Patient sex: M
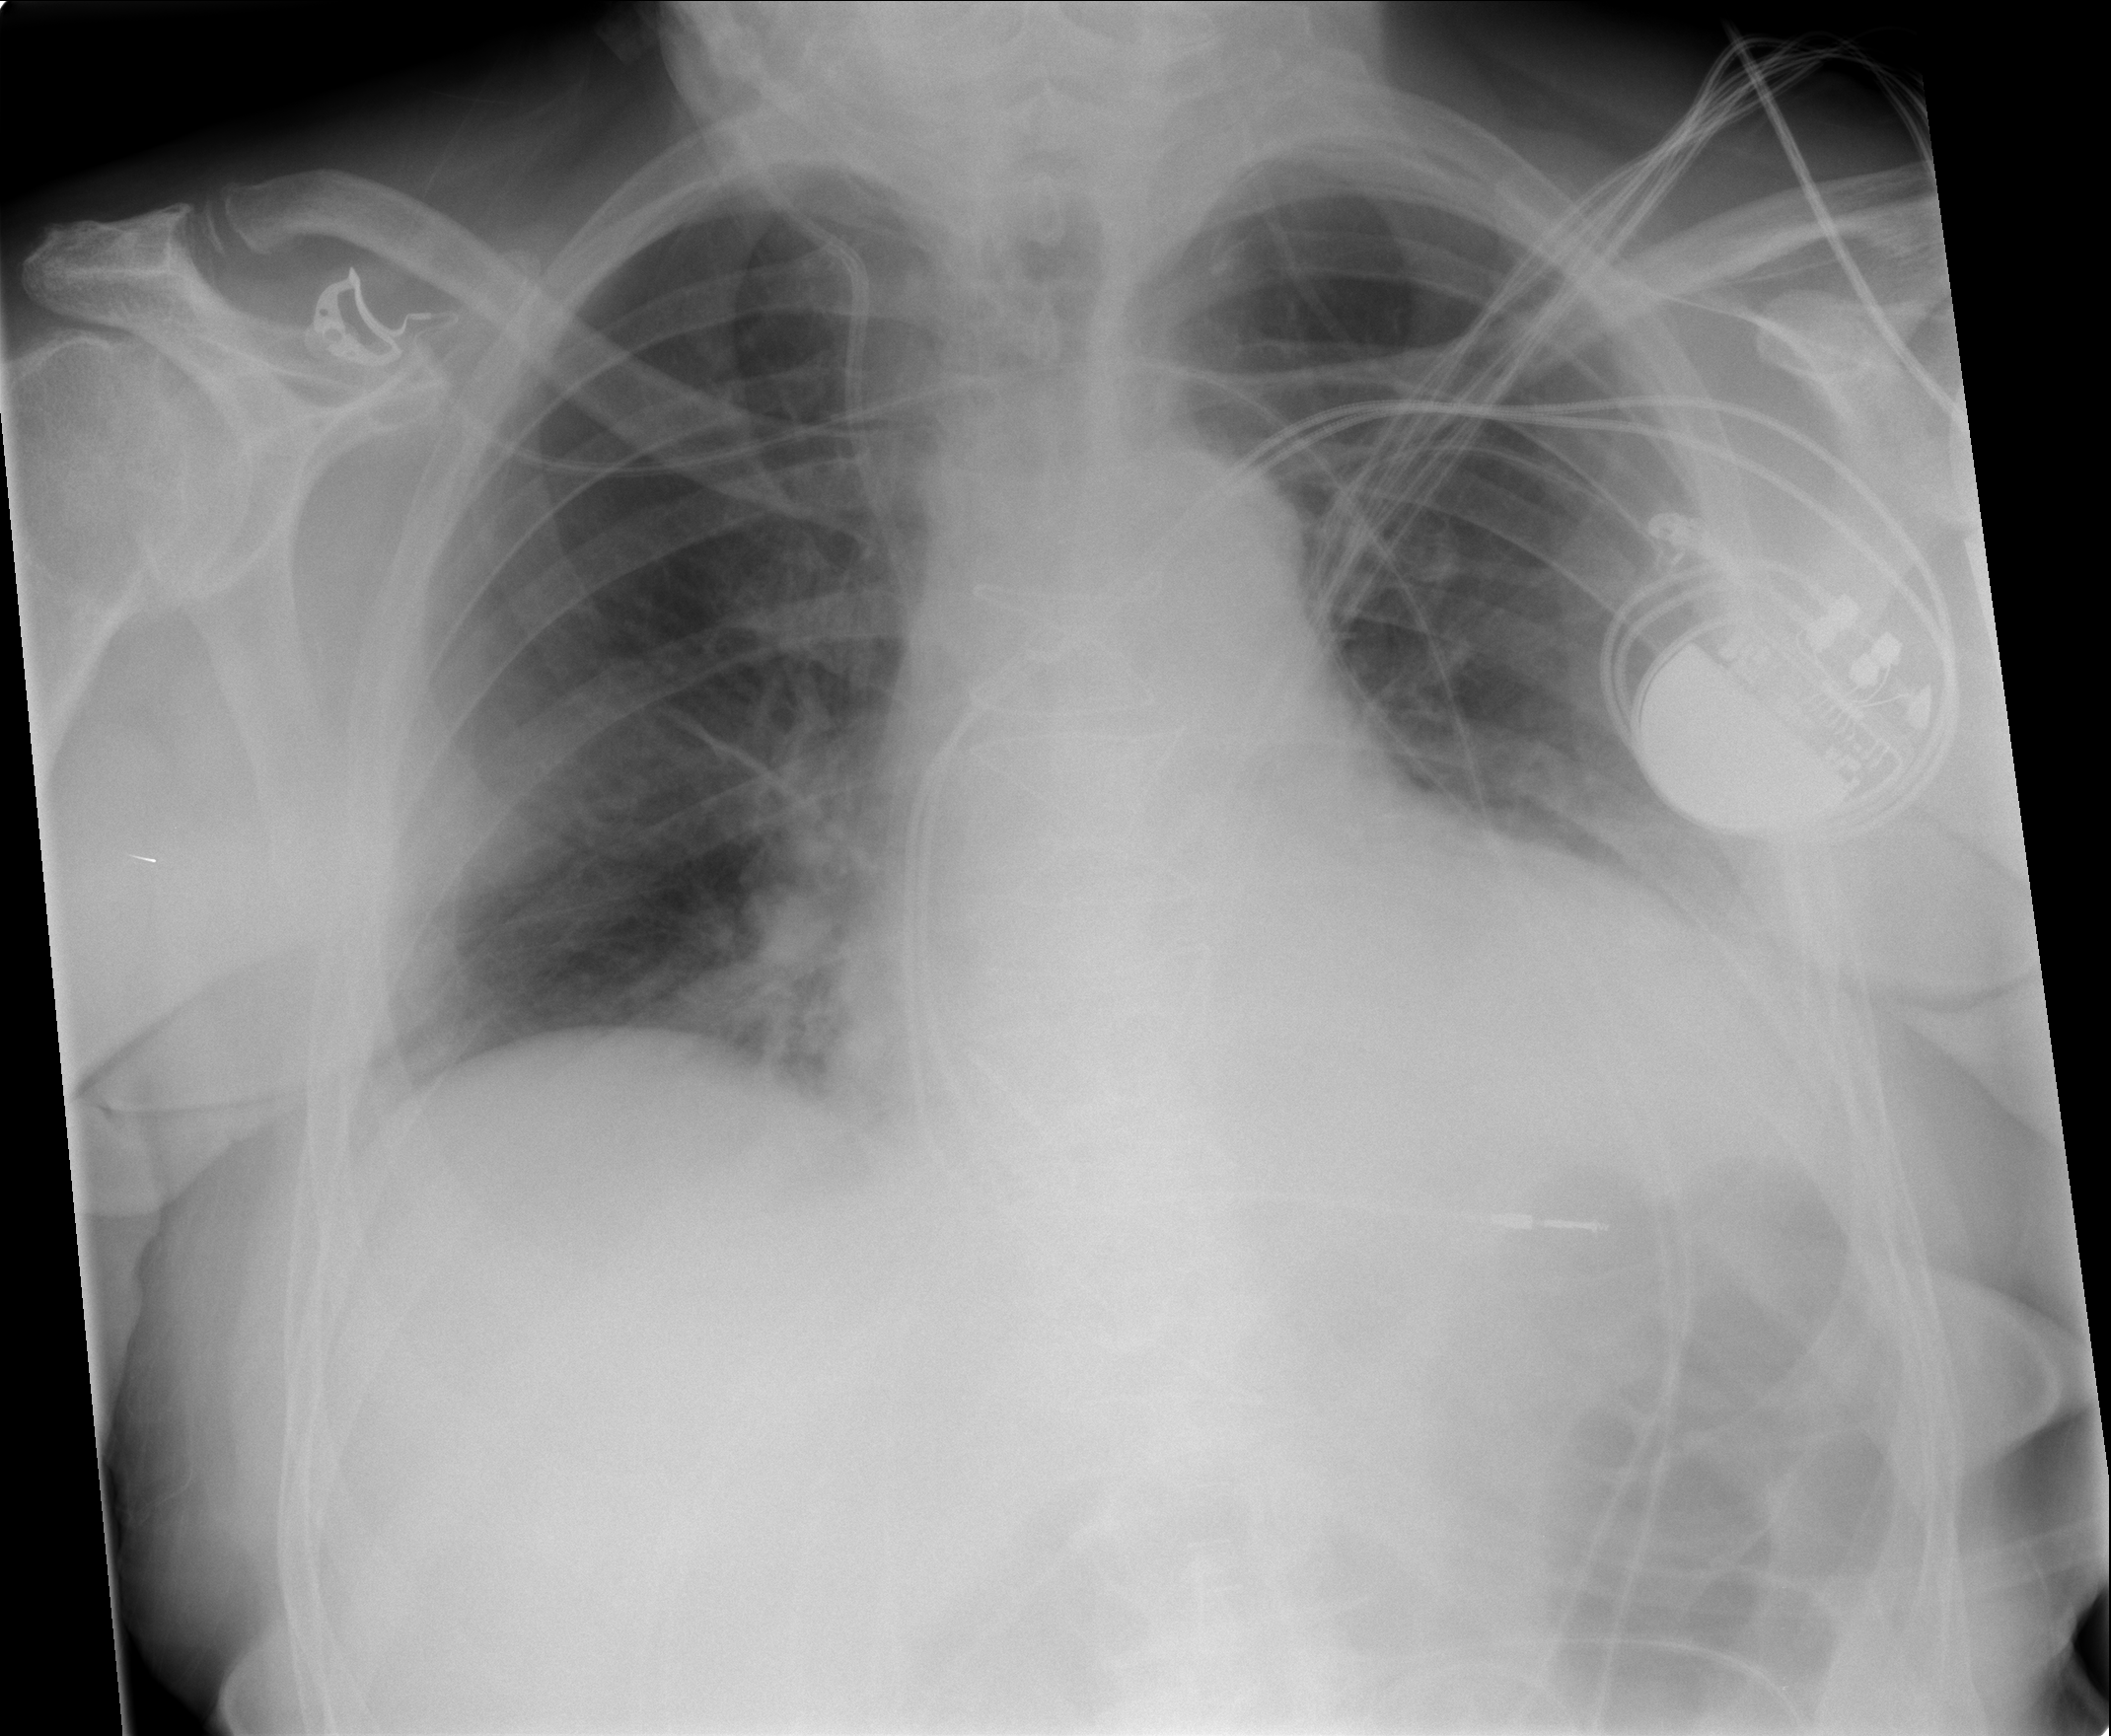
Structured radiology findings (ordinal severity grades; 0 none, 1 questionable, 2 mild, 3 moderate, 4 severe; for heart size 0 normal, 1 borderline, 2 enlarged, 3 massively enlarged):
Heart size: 2
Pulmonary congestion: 0
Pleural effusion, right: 0
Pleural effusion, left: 2
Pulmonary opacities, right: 1
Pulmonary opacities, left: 0
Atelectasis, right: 2
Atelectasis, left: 2